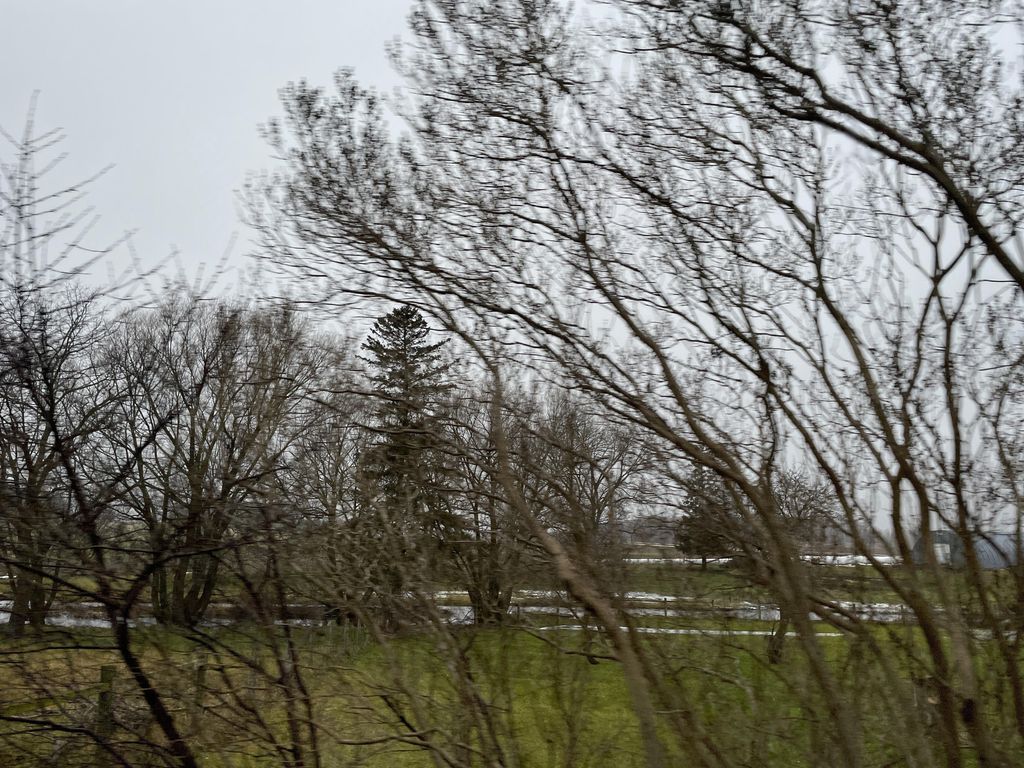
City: kitchener-waterloo